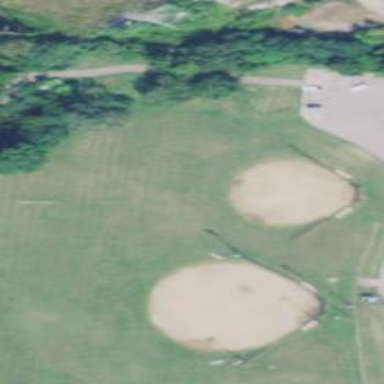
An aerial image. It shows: Baseball pitch for leisure land.